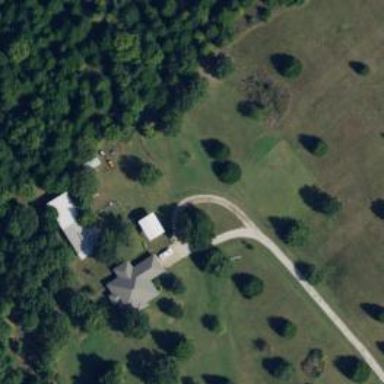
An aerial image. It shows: Driveway.